Question: I would like to add a button to the "selection bar".

that would be present in all applications - or, in other words, I would like to modify the default buttons of this bar.
I've searched for it, however, it seems to me that most solutions are about modifying the bar of a specific app. For example <URL>, but the "selection bar".
So, is it possible to modify this bar? If yes, could someone please provide links/examples for the same.
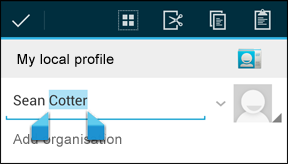
Answer: You can change the text selection handle for your app by many ways, create <URL> menu of your own is probably the best among them.
This is the Android reference <URL> for creating custom components.
But this is limited to your app only and other apps or Android device itself won't be using this design. I really doubt that you can change this using your app as then it would be overriding the OS design itself.